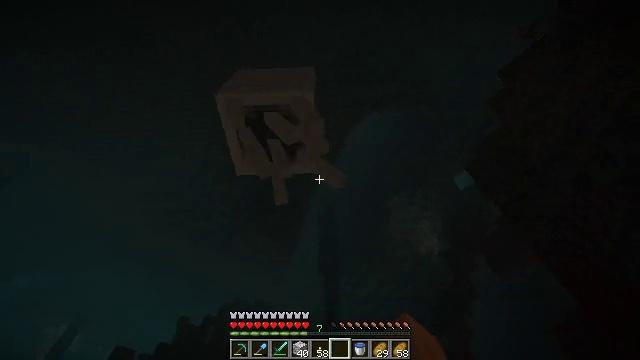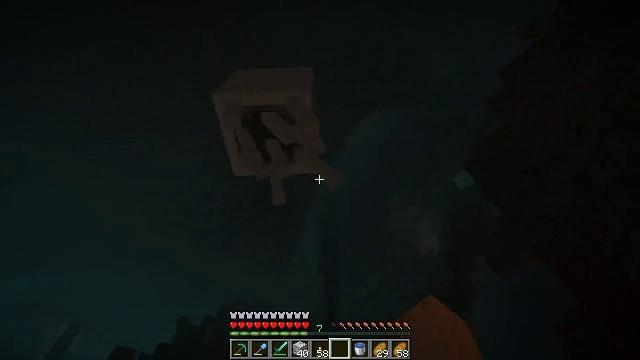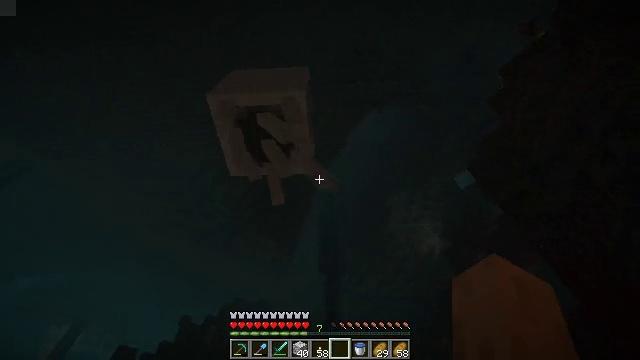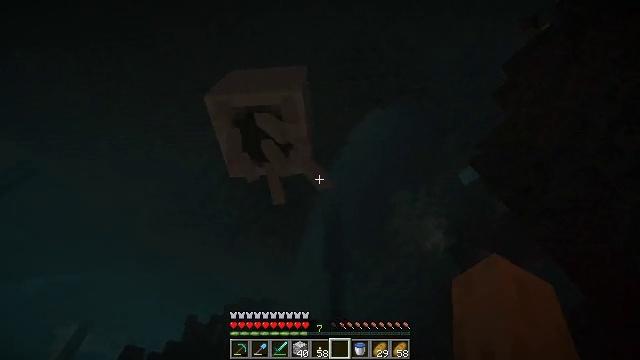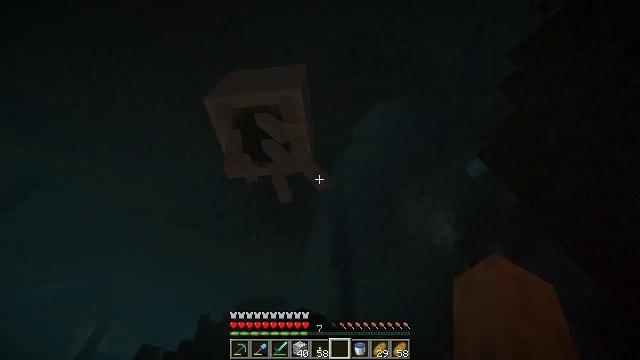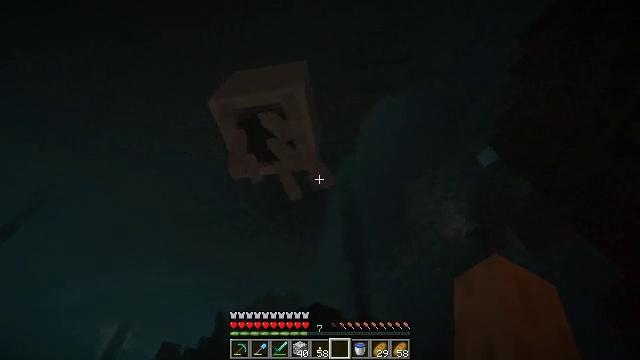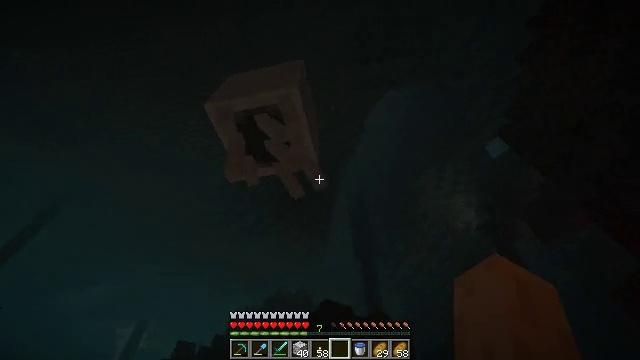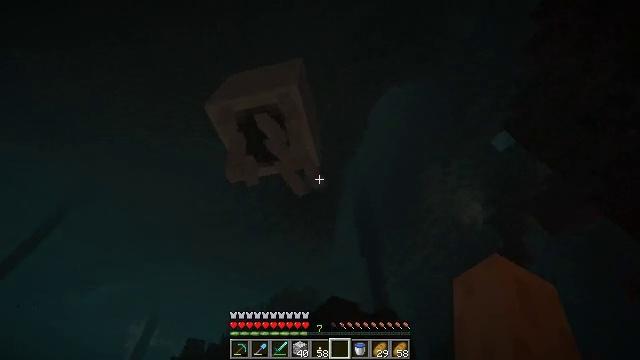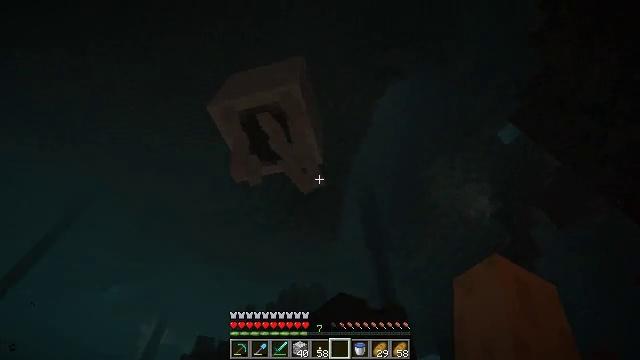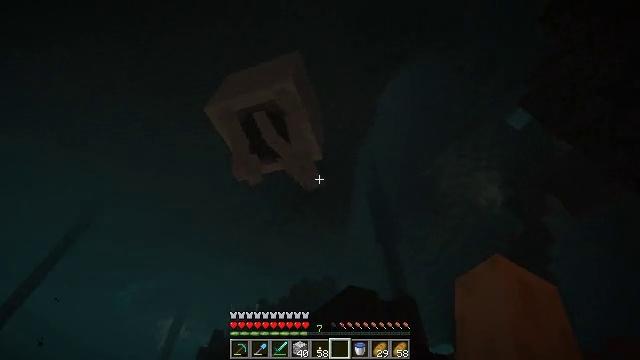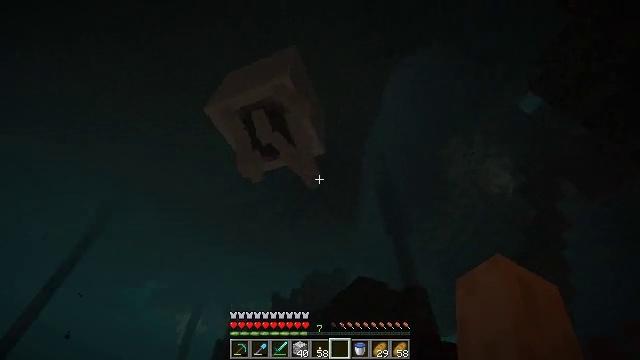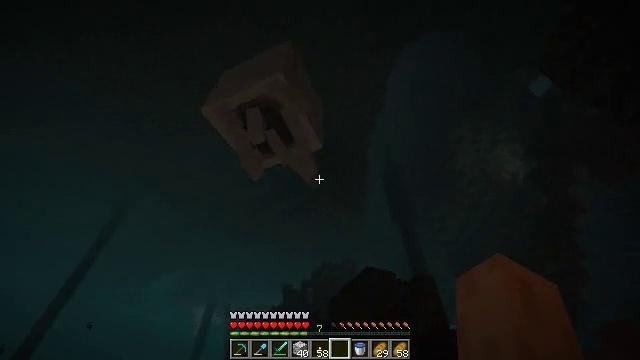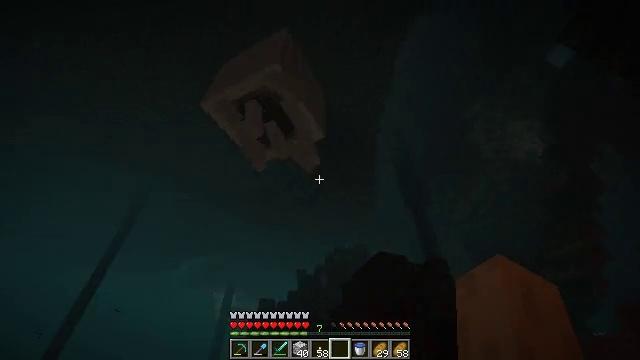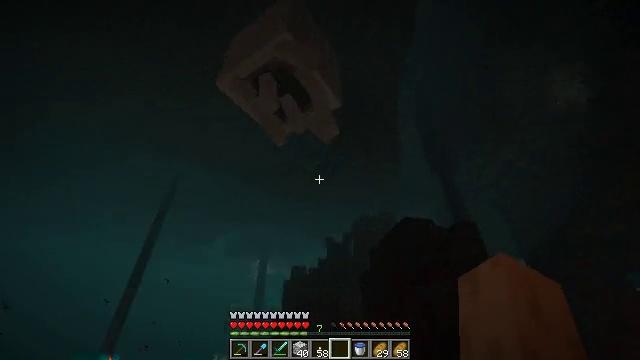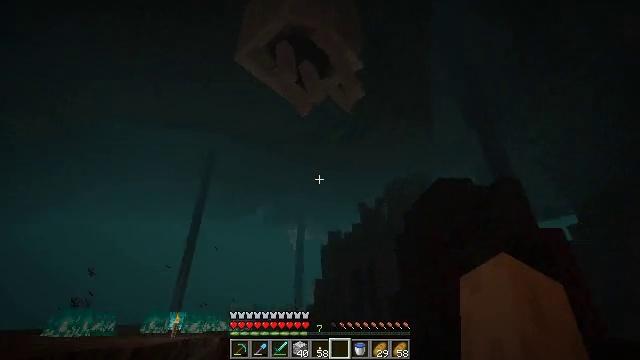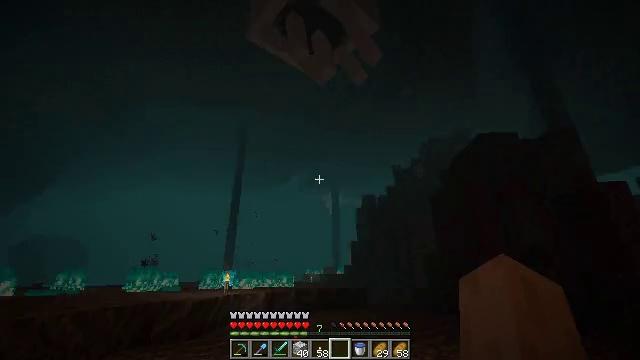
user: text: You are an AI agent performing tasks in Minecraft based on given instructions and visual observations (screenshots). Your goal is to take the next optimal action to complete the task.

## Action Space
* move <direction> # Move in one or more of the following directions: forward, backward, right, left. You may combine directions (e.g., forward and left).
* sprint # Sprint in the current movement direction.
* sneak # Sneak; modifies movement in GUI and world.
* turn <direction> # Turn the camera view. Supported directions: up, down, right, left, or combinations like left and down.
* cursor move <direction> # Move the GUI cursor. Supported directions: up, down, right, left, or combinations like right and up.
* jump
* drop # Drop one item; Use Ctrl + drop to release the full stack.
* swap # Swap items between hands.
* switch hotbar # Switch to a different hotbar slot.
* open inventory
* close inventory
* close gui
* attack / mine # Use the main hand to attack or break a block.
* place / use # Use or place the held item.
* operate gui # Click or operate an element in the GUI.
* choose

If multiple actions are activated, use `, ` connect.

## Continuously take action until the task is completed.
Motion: motion action
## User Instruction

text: Break the block holding the soul fire.
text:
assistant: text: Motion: no_op
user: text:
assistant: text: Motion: no_op
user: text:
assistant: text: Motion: turn left
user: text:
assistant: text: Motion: turn left
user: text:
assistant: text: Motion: turn left
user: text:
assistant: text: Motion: turn left
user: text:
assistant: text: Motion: turn left
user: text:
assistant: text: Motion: move right, turn left
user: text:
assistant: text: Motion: move right, turn left and down
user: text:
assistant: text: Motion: move right, turn left and down
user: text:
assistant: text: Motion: move right, turn left and down
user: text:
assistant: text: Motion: move right, turn left and down
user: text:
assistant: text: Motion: move right, turn left and down
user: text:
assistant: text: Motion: move right, turn left and down
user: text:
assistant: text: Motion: move right, turn left and down
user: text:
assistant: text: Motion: move right, turn left and down
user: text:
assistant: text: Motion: move right, turn left and down
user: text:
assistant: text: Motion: turn left and down
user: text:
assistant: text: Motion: no_op
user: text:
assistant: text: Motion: no_op
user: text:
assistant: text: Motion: no_op
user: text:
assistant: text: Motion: no_op
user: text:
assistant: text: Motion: no_op
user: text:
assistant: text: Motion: no_op
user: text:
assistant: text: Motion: turn up
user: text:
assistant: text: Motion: turn up
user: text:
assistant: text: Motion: turn right and up
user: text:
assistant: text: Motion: turn up
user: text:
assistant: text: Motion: move left, turn up
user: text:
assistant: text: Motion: move left, turn up